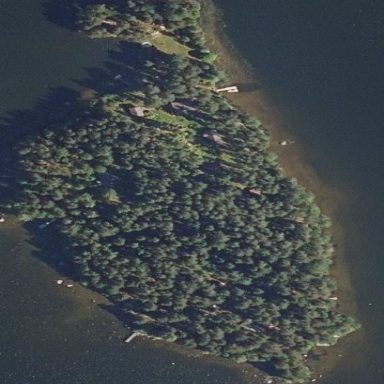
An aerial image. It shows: Islet surrounded by woodland.